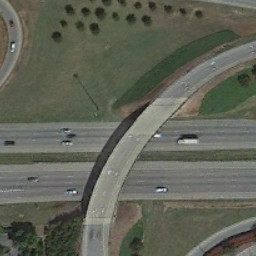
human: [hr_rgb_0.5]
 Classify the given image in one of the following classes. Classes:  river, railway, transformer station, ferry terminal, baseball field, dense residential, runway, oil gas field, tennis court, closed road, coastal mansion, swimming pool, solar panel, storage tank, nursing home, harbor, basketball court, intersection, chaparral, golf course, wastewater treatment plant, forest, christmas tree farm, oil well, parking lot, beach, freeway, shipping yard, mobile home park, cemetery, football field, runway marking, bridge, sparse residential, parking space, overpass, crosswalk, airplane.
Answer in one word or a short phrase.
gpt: overpass